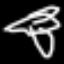
Label: airplane